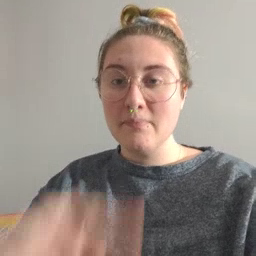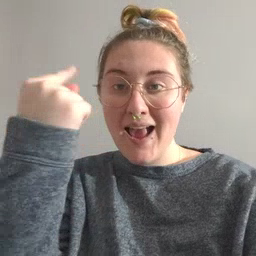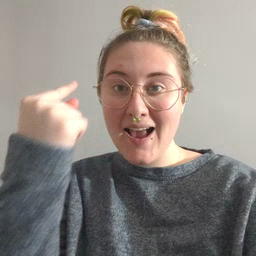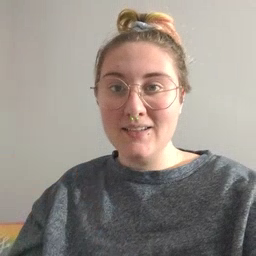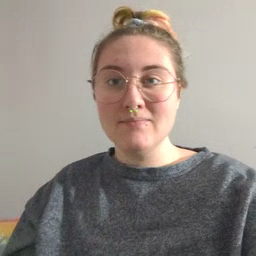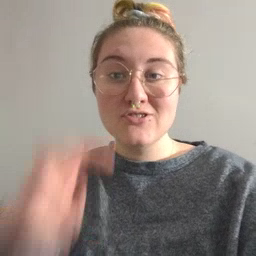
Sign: black